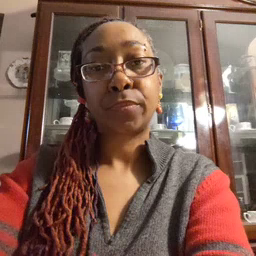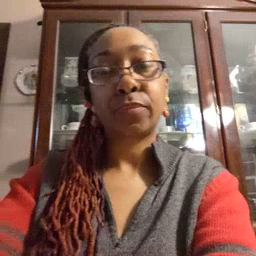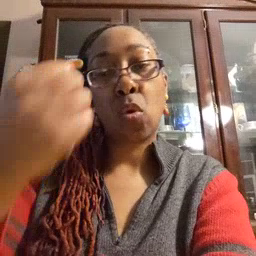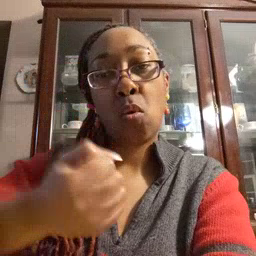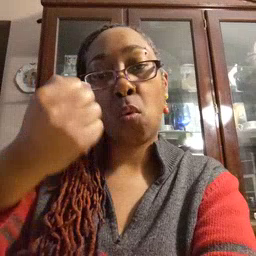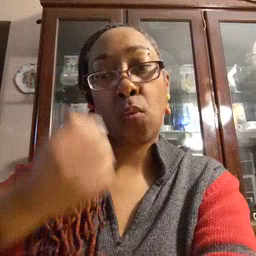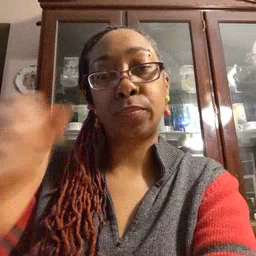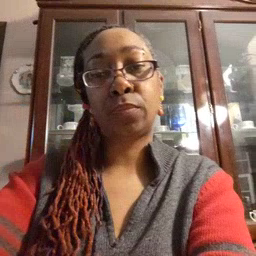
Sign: car